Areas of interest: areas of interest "Tennis Court"
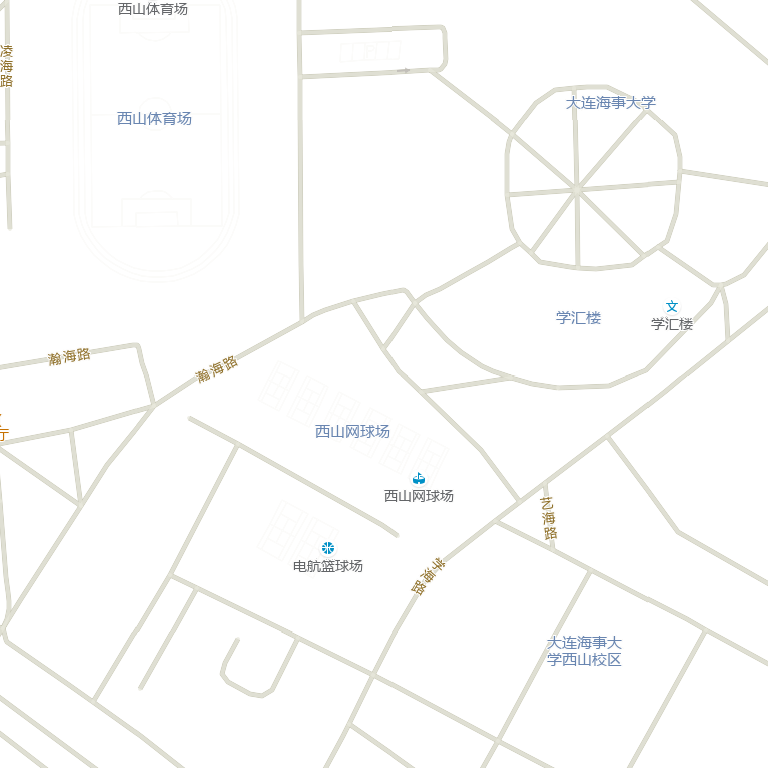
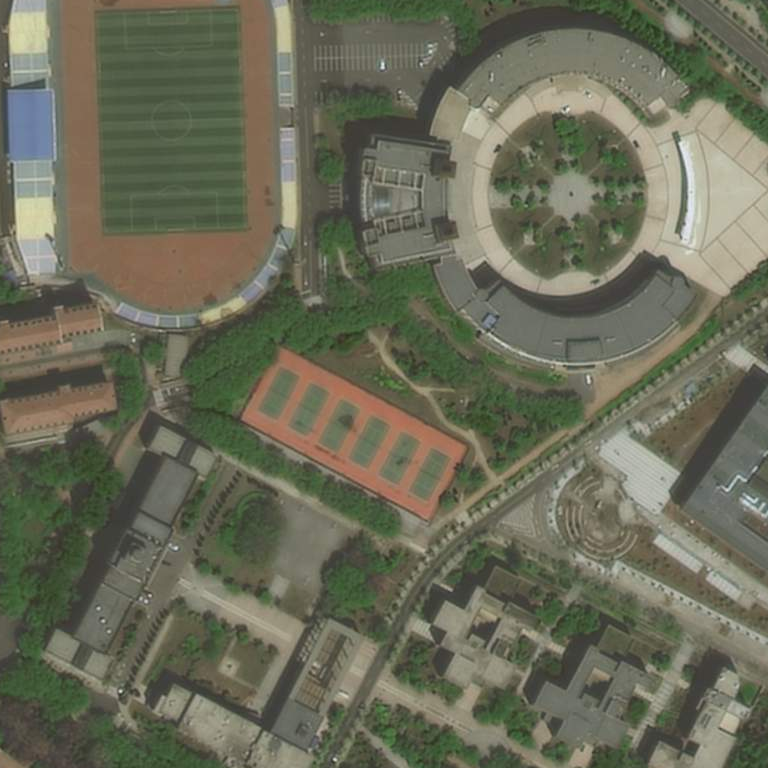